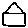
Label: house